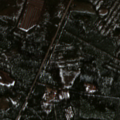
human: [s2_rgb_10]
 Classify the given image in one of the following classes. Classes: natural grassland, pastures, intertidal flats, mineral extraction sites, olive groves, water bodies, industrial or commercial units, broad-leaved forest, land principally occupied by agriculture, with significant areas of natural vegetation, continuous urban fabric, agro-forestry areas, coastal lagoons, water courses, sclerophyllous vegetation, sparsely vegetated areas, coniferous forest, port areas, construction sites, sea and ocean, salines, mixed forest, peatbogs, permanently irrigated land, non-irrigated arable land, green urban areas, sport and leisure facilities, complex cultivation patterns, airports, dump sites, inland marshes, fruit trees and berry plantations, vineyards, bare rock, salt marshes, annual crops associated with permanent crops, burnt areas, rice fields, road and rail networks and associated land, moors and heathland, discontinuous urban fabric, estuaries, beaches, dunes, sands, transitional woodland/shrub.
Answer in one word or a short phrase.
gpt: coniferous forest